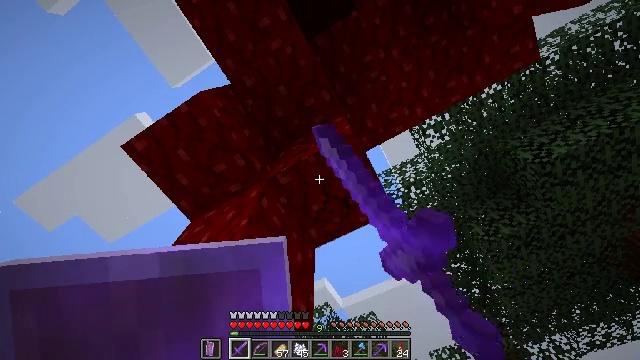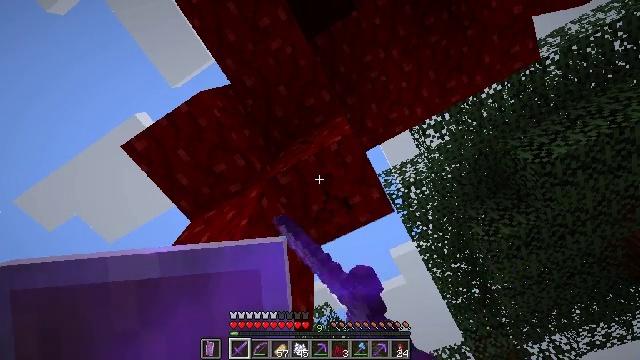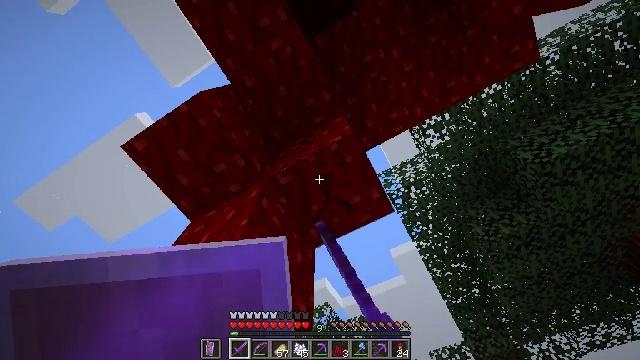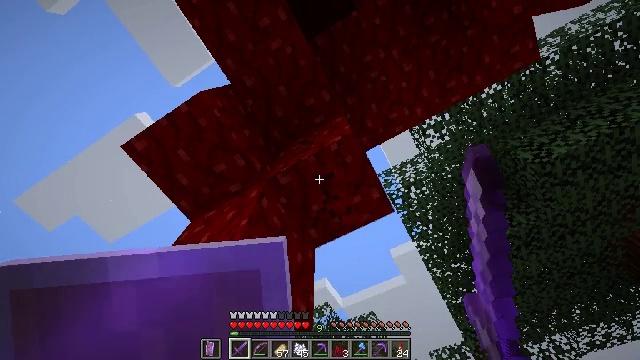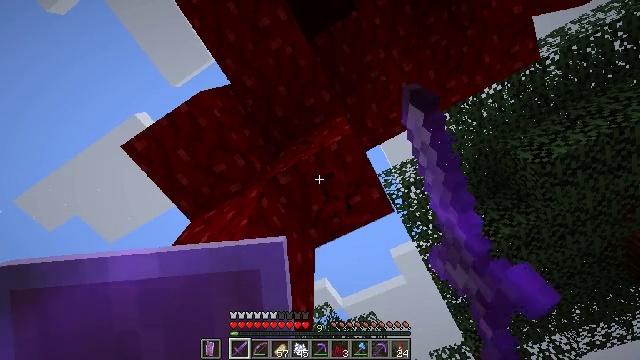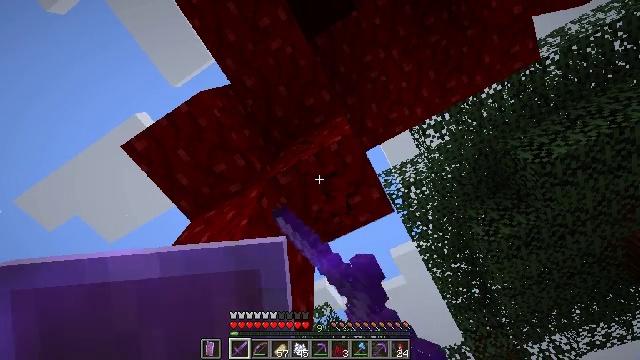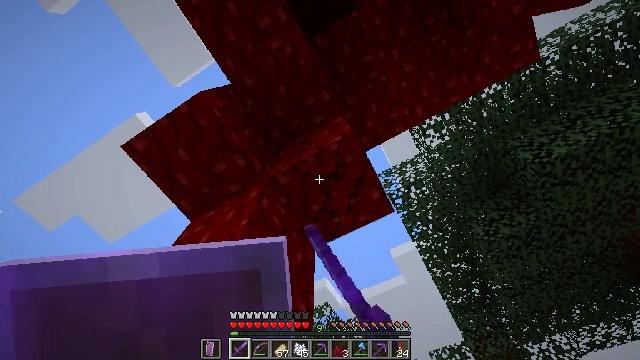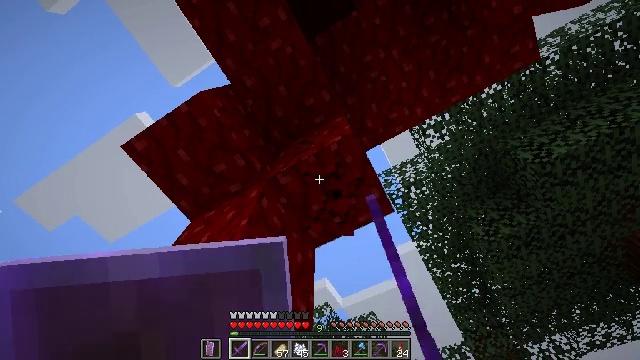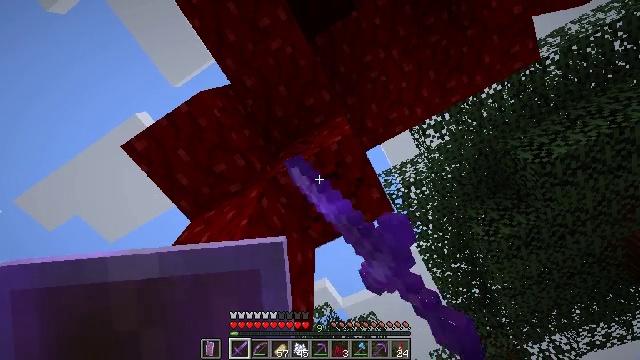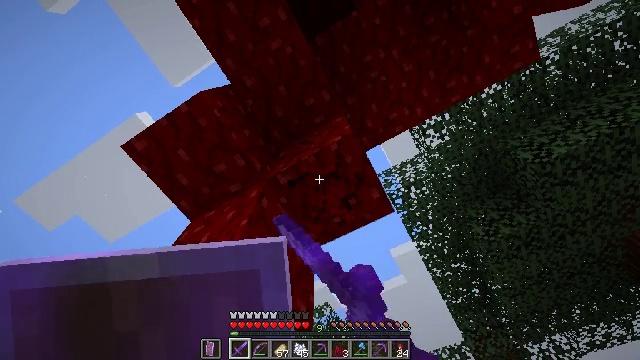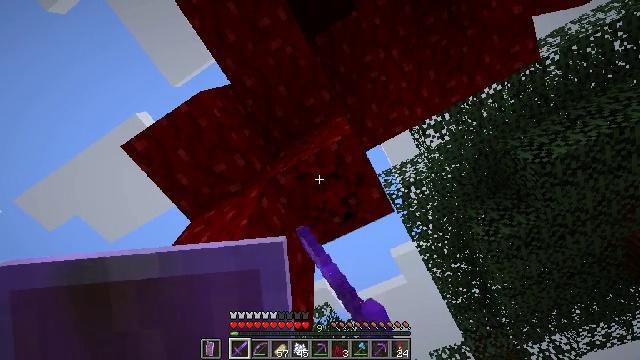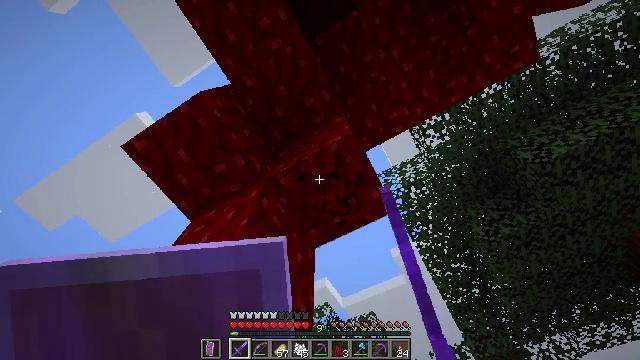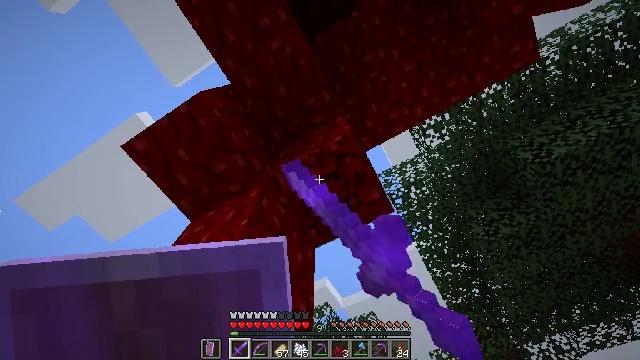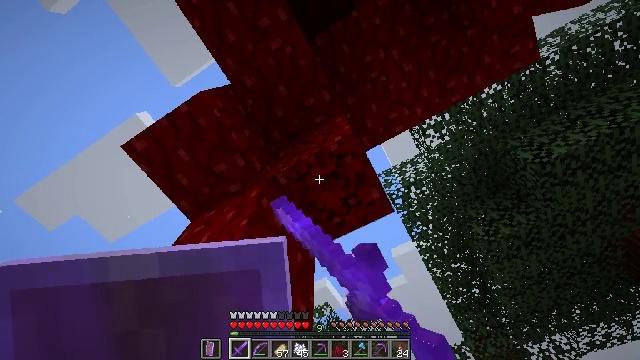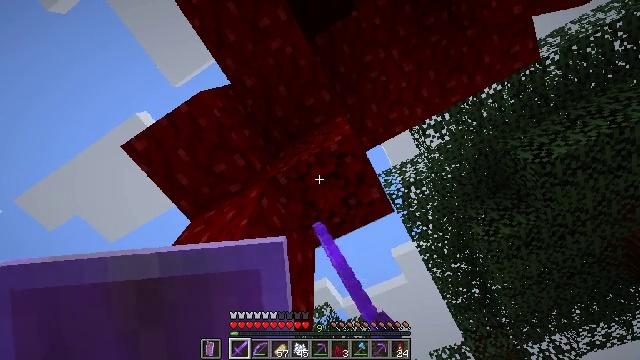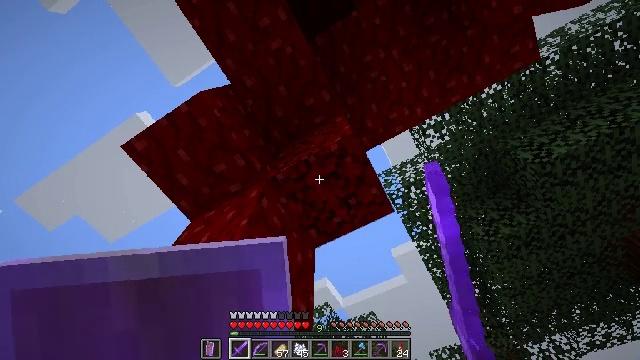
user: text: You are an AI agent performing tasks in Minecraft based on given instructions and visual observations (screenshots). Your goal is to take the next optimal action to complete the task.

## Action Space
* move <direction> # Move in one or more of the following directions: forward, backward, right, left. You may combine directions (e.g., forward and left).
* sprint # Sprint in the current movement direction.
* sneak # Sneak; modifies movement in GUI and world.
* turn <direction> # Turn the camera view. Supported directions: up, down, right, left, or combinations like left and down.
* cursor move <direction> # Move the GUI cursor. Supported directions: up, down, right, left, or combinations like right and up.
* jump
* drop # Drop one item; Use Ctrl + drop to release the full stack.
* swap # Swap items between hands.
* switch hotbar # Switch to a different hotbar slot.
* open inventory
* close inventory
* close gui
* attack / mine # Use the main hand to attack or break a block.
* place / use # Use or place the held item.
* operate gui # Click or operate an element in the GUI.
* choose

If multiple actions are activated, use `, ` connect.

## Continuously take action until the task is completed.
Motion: motion action
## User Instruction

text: Collect the nether wart block for decoration.
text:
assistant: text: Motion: attack / mine
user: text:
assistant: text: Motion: attack / mine
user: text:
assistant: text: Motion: attack / mine
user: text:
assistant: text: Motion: attack / mine
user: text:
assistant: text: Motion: attack / mine
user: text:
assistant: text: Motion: attack / mine
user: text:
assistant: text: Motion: attack / mine
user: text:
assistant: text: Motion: attack / mine
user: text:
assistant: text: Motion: attack / mine
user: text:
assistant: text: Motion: attack / mine
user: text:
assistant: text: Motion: attack / mine
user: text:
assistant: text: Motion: attack / mine
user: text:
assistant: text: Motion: attack / mine
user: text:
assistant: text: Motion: attack / mine
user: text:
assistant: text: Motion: attack / mine
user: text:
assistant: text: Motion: attack / mine
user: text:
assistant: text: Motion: attack / mine
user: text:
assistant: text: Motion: attack / mine
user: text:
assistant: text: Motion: attack / mine
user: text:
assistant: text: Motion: attack / mine
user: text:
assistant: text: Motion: attack / mine
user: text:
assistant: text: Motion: attack / mine
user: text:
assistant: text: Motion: attack / mine
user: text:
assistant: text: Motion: attack / mine
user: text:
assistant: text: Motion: turn left and down, attack / mine
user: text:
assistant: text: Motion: turn left and down, attack / mine
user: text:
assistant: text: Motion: turn left and down, attack / mine
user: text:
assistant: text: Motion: turn left and down, attack / mine
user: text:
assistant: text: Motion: attack / mine
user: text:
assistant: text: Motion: attack / mine